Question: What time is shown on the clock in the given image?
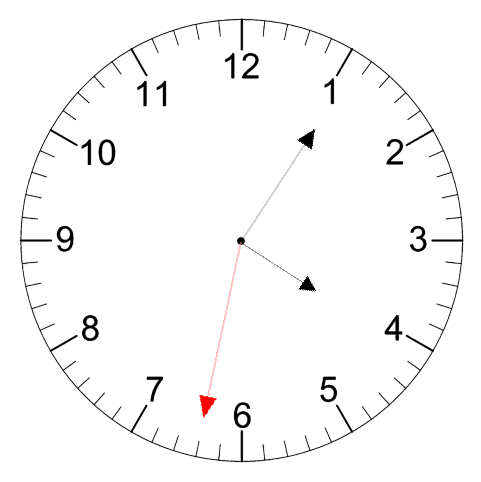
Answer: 04:05:32